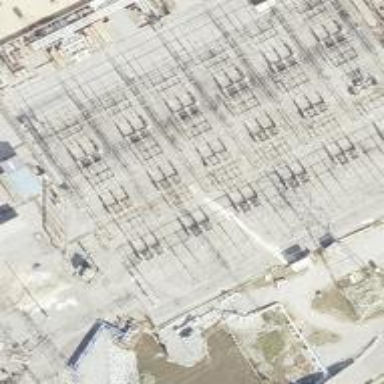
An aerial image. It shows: Switch for power supply.